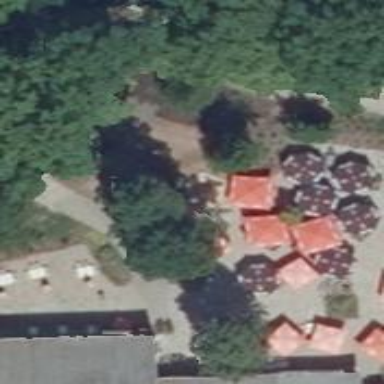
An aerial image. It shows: Outdoor seating area for leisure.